Field crop: tomato
Growth stage: 1
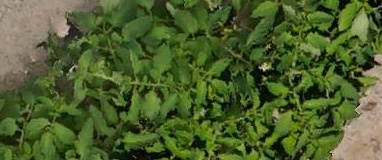
Species: tomato